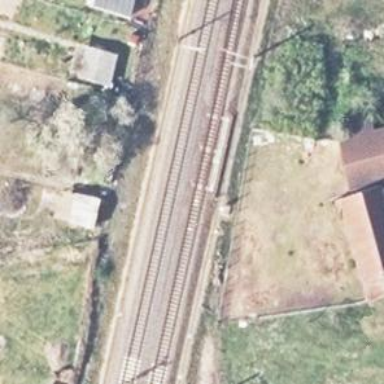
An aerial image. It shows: Railway switch with the turnout side on the left.